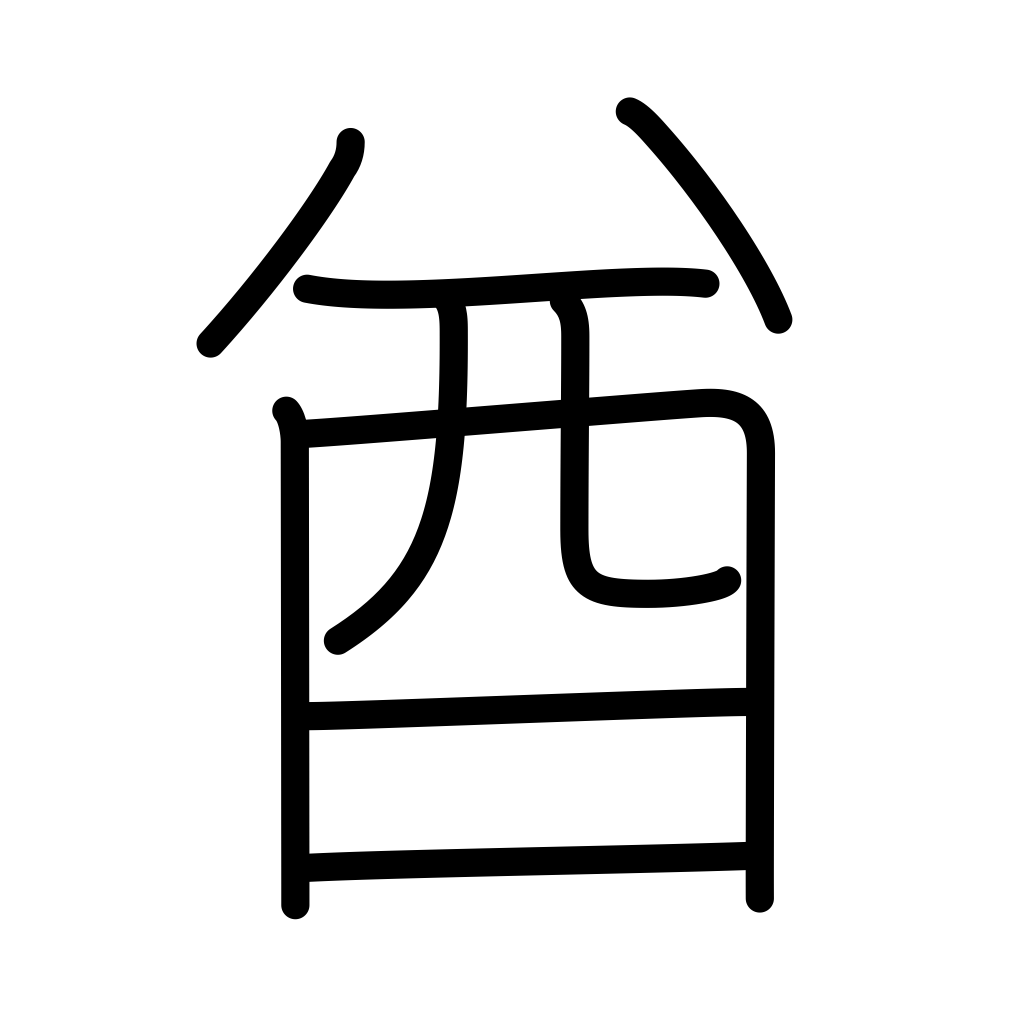
Meaning: chieftain